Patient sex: M
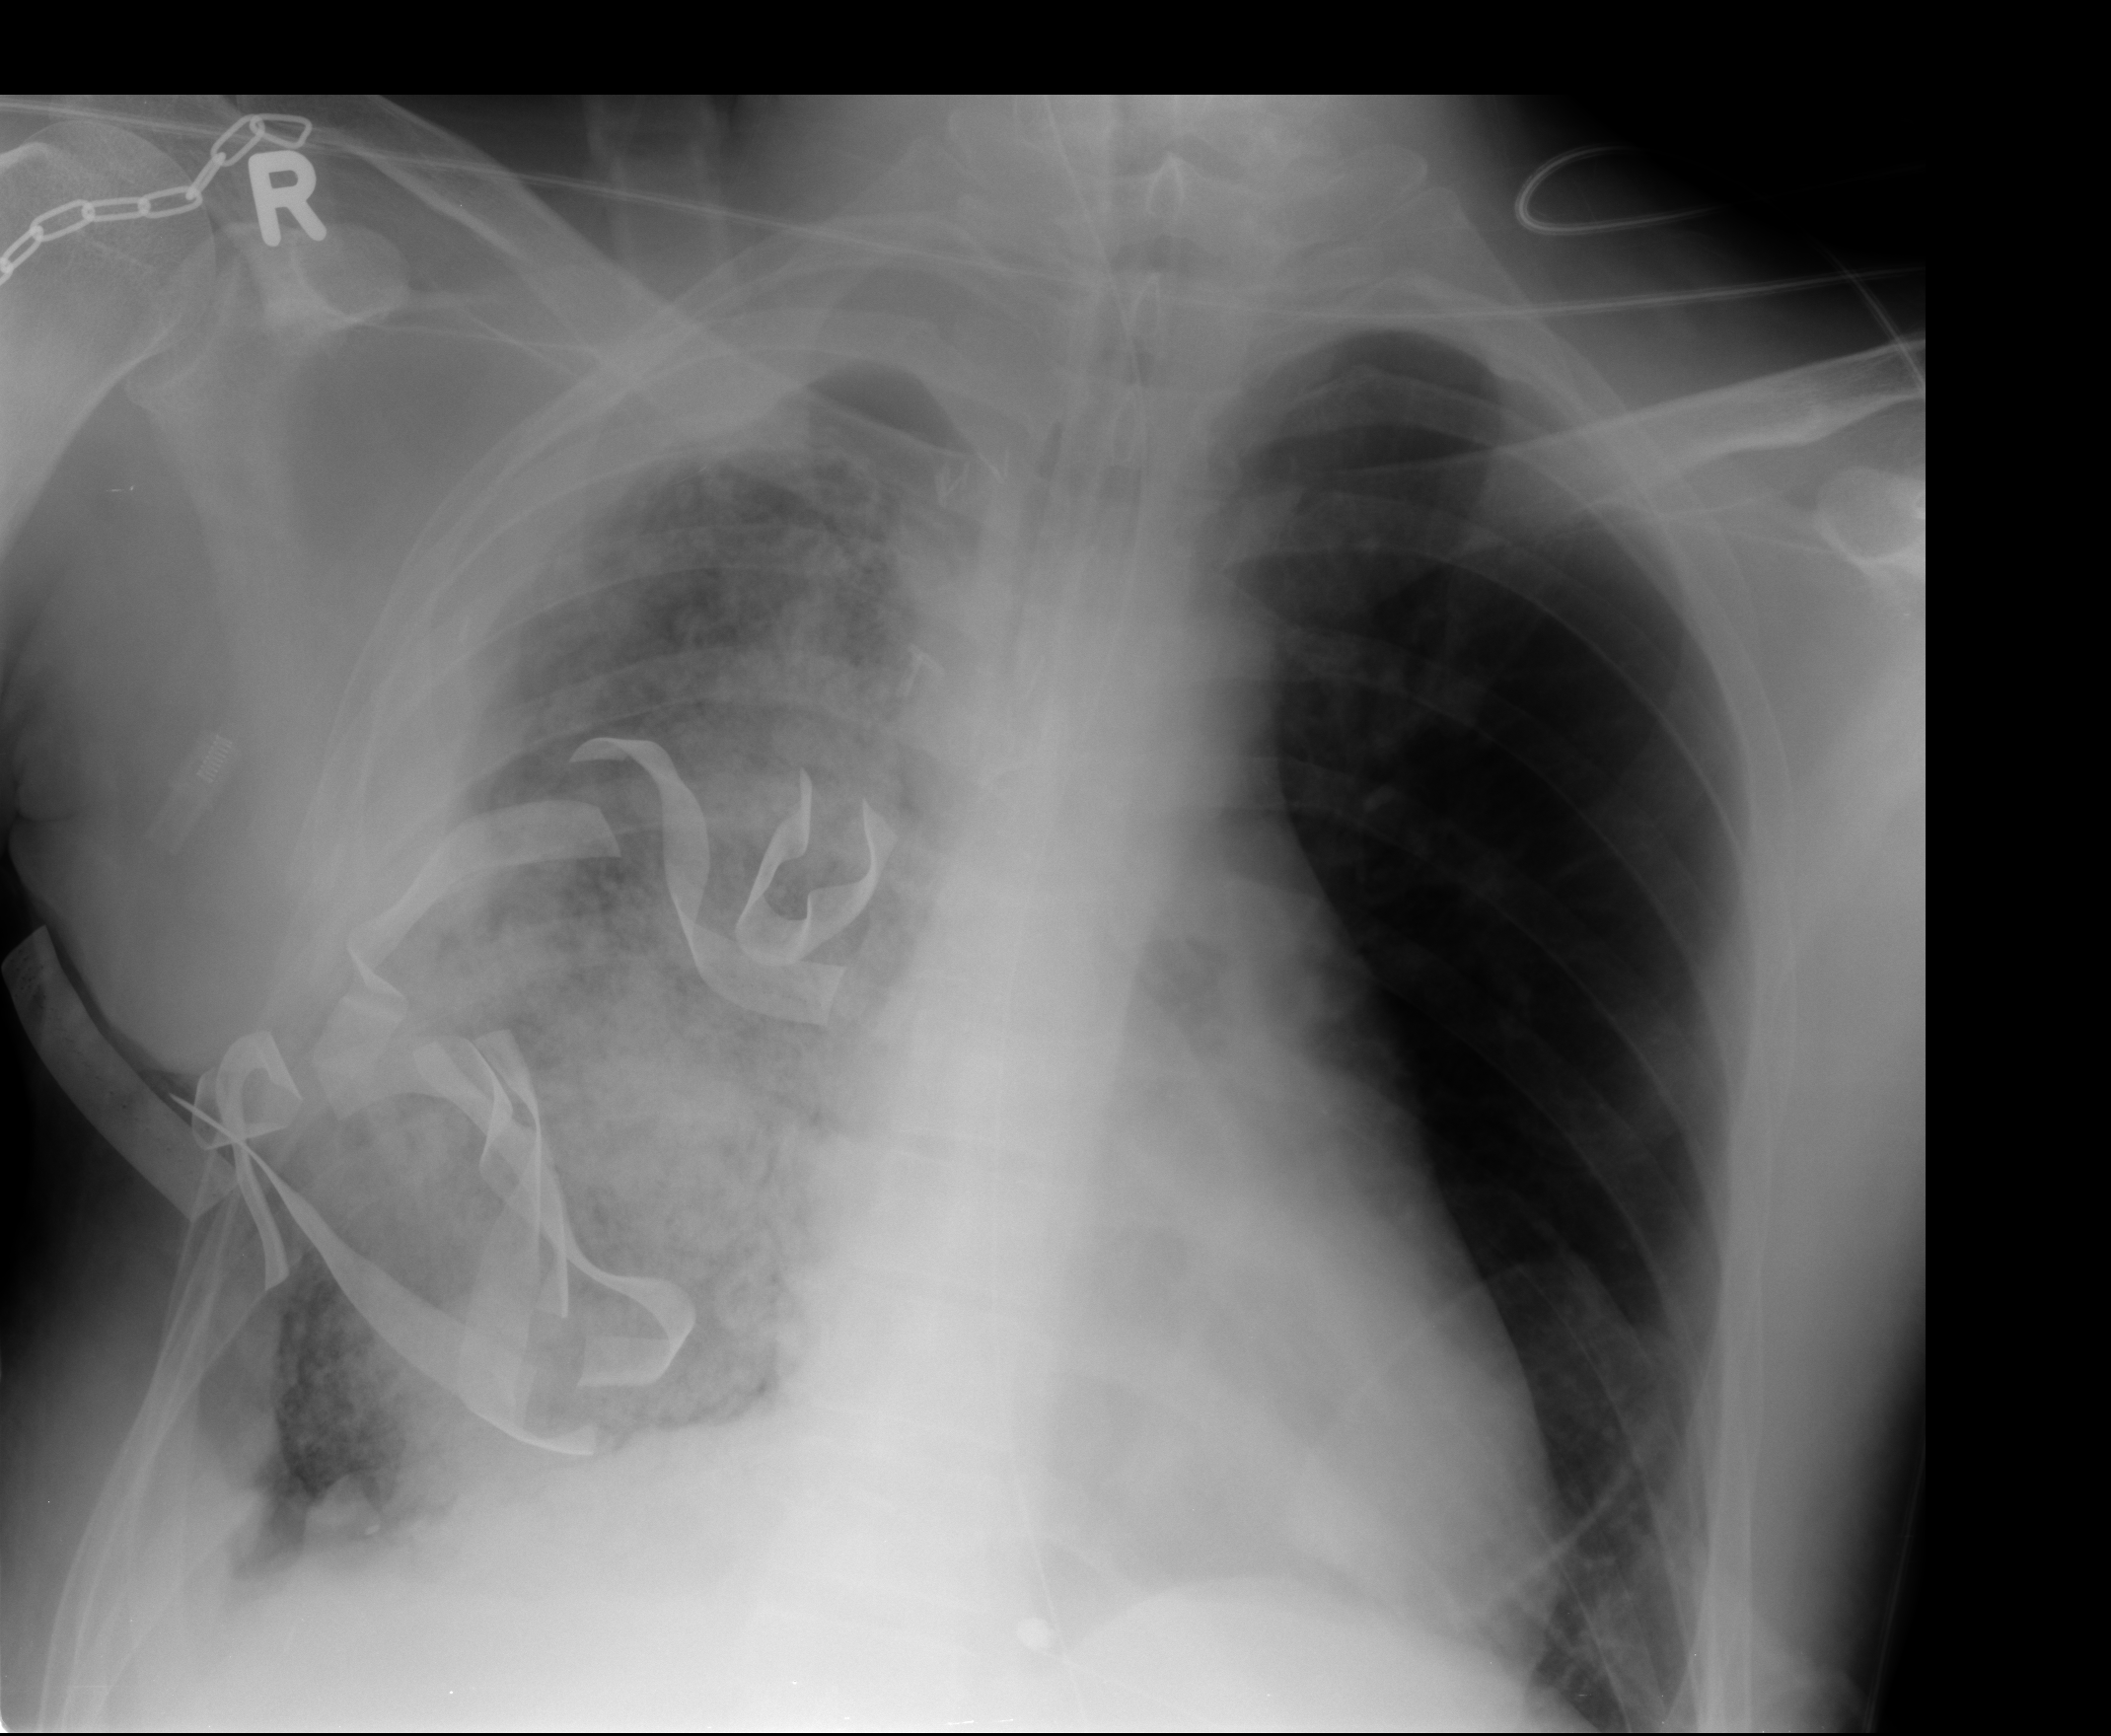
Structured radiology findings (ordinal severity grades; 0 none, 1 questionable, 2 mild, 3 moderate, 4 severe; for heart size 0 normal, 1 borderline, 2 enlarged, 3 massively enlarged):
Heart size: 0
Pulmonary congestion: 0
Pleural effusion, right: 3
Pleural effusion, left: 0
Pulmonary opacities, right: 4
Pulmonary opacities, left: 0
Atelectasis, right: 4
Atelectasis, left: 2